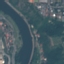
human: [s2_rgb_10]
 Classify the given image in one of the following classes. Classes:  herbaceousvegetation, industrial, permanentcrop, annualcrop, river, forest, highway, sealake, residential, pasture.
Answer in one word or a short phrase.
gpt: River